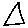
Label: triangle